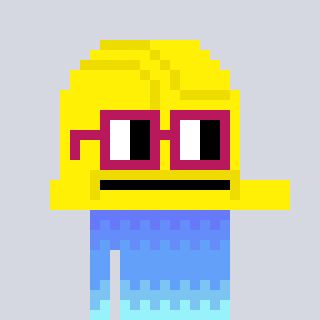
a pixel art character with square dark red glasses, a construction helmet-shaped head and a grayscale-colored body on a cool background